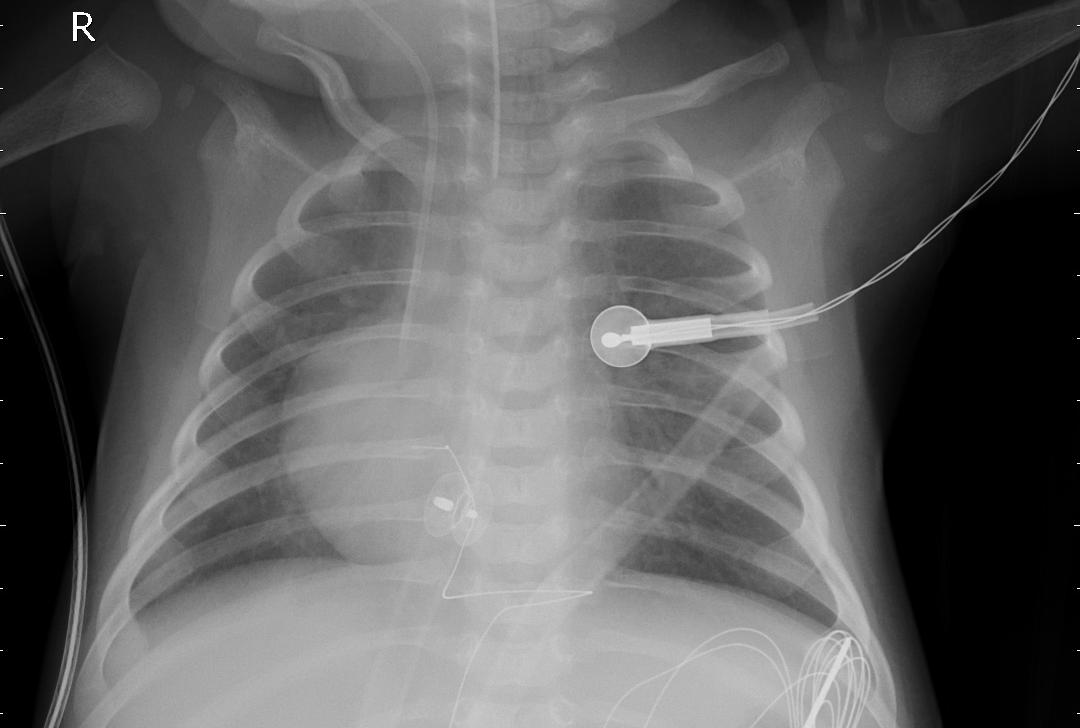
Diagnosis: PNEUMONIA